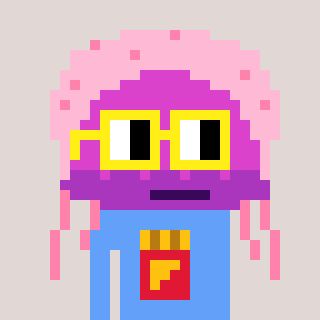
a pixel art character with square yellow glasses, a jellyfish-shaped head and a blue-colored body on a warm background